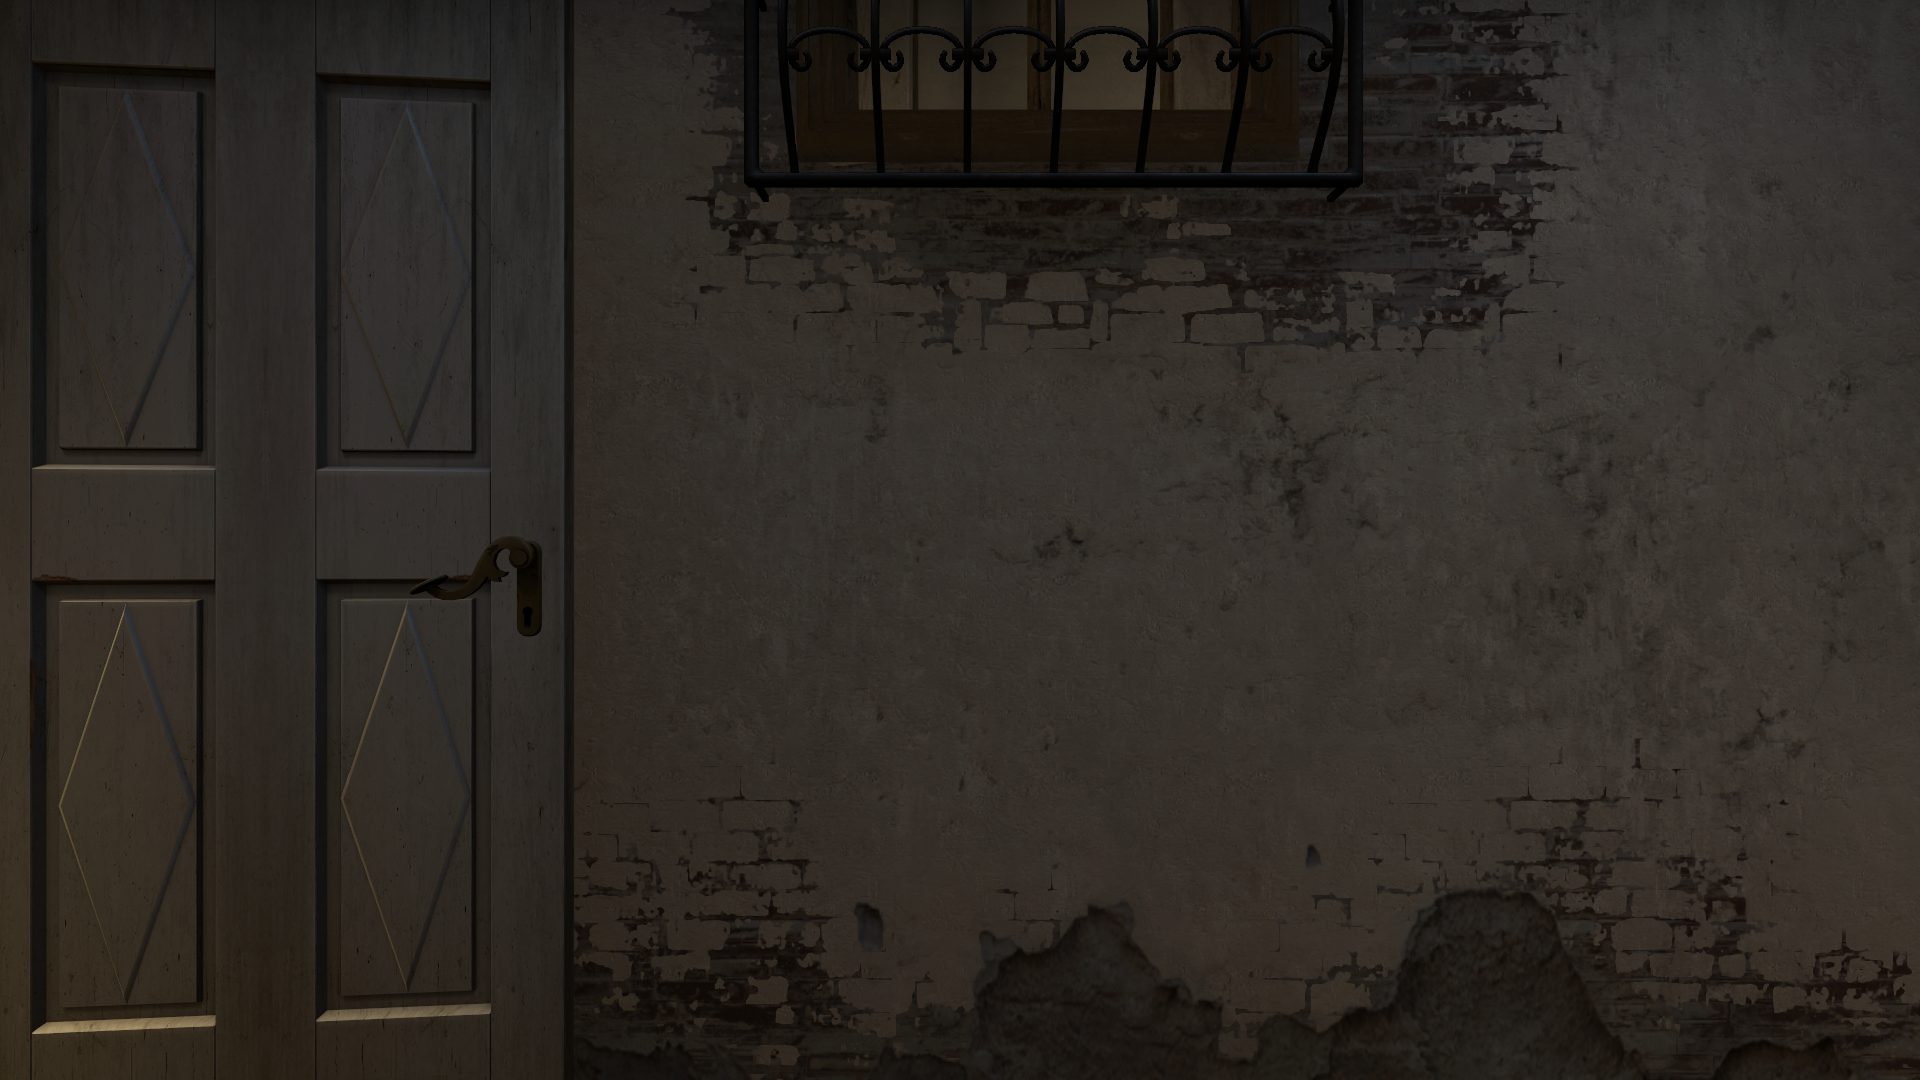
Map: de_inferno